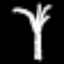
Label: palm tree